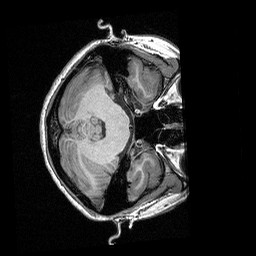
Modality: T1w
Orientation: axial
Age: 23
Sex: female
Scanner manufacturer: siemens
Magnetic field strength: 3 T
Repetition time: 2.53 s
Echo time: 0.00309 s